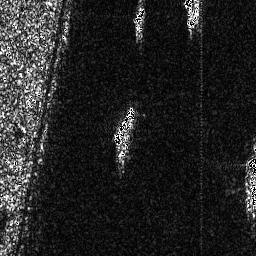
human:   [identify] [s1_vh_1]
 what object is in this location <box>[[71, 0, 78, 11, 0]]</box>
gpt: <ref>1 medium ship at the top right</ref>